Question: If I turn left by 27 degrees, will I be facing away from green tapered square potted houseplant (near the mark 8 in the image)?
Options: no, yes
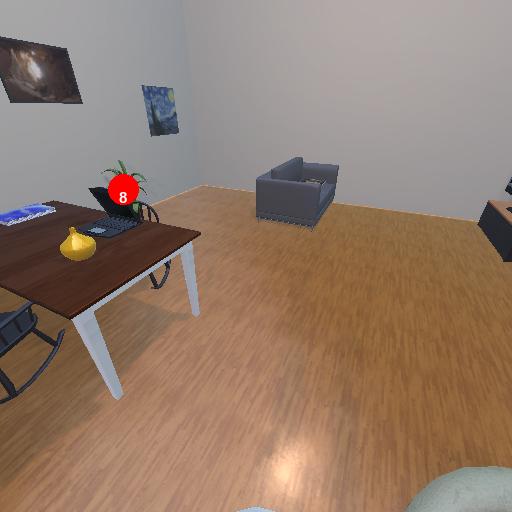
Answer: no